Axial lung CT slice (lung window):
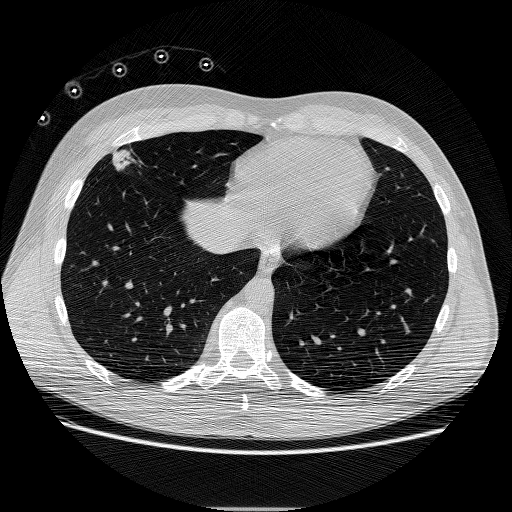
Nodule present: yes
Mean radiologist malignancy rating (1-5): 4.75